Question: <URL>:

I solved this problem by realizing that it was a sequence of <URL>. Nonetheless, it seemed so natural to do recursively, that I did it anyway.
Here's my solution:
'''
public long getNumberOfPaths()
{
getPaths(board[0][0]); //2D array of Positions
return count; //instance member (long)
}
private void getPaths(Position p)
{
if (p.hasDown())
{
getPaths(p.getDown());
}
if (p.hasRight())
{
getPaths(p.getRight());
}
if ((p.getRow() == board.length - 1) && (p.getColumn() == board.length -1))
{
count++;
}
}
'''
NB: Size of board is: 1 + inputSize, so in this case it would be 21, since we have a 20x20 grid. This is because solving the above 2x2 problem is equivalent to solving the 3x3 problem, but going through the squares instead of traveling on their borders.
The logic of 'getPaths(Position p)' is: go down for as long as you can, then go right for as long as you can. Once you hit the bottom right 'Position', add 1 to number of paths ('count'), go back to where you last stepped down and now instead of going down, go right instead (if you can't go right, backtrack again, etc). Repeat process. Of course, the recursion itself is keeping track of all of this. If it's not clear, or if anyone want to screw with working code, there are two, small, classes <URL>' should make what's going on pretty obvious.
Anyway, this all works properly, my question is how to implement this without using 'count'. Again, as I stated above, I know that there are better ways to solve this problem, that's not my issue. My issue is trying to get the same functionality as above, but without using an auxiliary variable. This would mean changing 'getPaths(Position p)' from 'void' to making it return a 'long'. It may be a simple fix, but I'm just not seeing it right now. Thanks in advance.
Essentially I want the recursive calls them selves to keep track of the count, not any sort of actual counter.
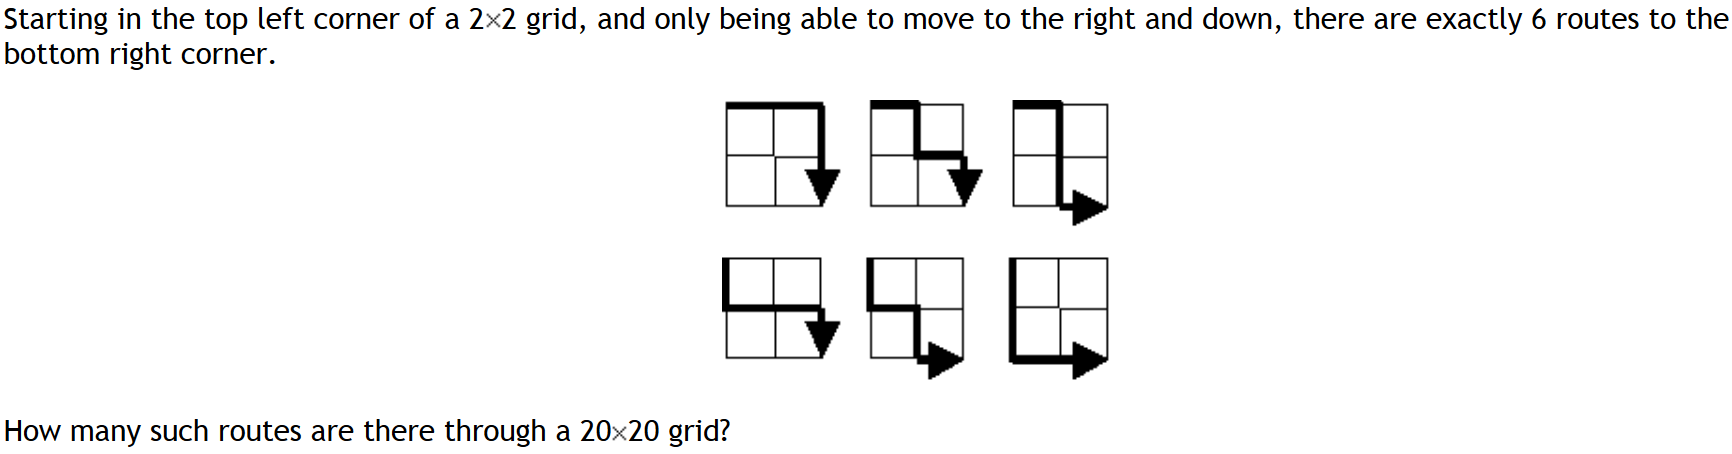
Answer: I believe this should work
'''
private long getPaths(Position p) {
return (p.hasDown() ? getPaths(p.getDown()) : 0) +
(p.hasRight() ? getPaths(p.getRight()) : 0) +
((p.getRow() == board.length - 1) && (p.getColumn() == board.length -1) ? 1 : 0);
}
'''